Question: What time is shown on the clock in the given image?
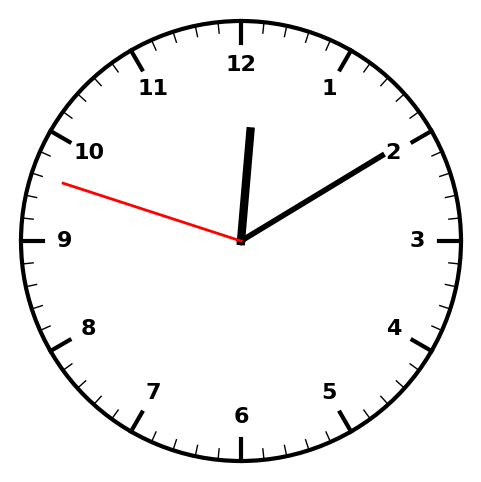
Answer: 12:09:48